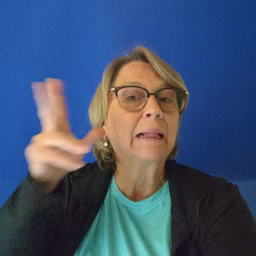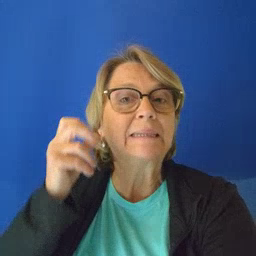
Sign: listen